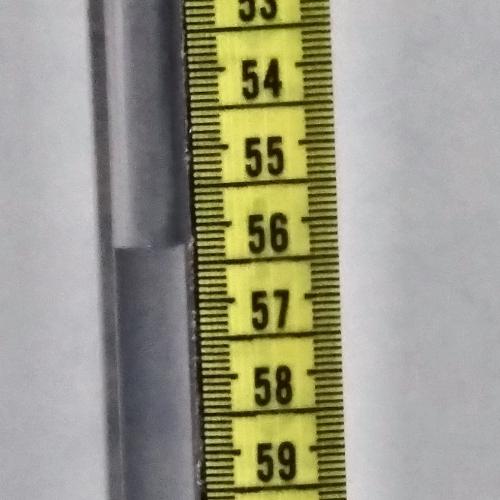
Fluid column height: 56.3 cm